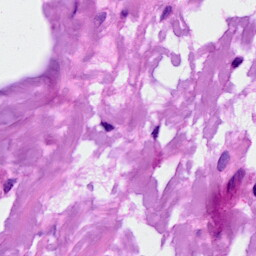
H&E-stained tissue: Breast